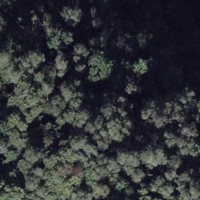
EUNIS habitat code: 44
Species observed at this site:
Salamandra salamandra